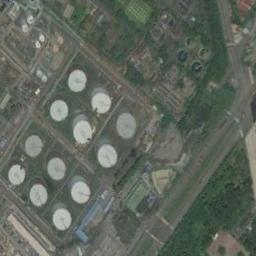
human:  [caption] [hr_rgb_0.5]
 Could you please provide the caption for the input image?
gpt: The storage tanks are surrounded by grass .

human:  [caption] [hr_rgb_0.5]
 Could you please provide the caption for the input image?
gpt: There are many storage tanks on the bare land next to the grass .

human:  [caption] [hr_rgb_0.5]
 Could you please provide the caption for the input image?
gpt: There are many different-sized storage tanks and many buildings in the factory, And there are large lawns in the factory .

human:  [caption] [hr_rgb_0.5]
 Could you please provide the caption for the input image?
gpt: One of these storage tanks is orange .

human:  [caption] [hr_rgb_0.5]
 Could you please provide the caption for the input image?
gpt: There are some storage tanks of the same size .